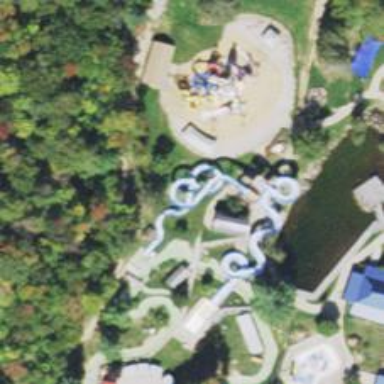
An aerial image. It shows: Water slide attraction.